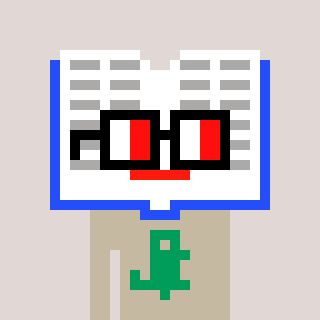
a pixel art character with square glasses with black frames and red eyes, a dictionary-shaped head and a bege-colored body on a warm background